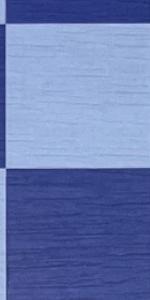
Label: Empty